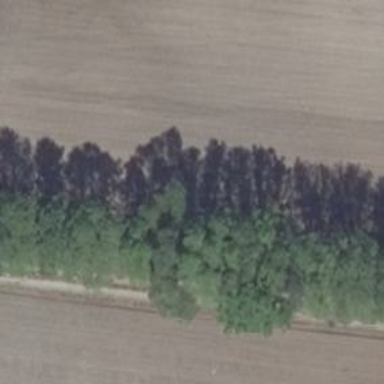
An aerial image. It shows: Row of deciduous broadleaved trees.